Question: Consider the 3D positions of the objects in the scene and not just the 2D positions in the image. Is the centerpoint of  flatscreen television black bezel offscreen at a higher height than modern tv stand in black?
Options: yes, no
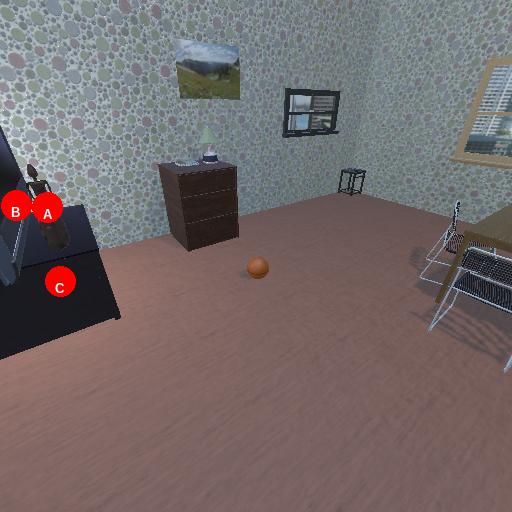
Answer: yes